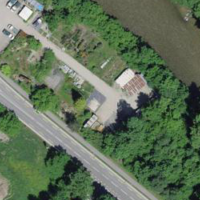
EUNIS habitat code: 55
Species observed at this site:
Lonicera acuminata